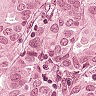
Metastatic tissue present: yes